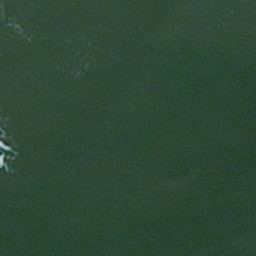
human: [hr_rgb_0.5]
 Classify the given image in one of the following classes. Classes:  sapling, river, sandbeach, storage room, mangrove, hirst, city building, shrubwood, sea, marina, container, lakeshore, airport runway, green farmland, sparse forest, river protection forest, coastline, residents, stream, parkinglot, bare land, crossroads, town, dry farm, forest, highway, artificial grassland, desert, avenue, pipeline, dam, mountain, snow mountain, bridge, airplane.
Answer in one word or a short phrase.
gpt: sea